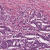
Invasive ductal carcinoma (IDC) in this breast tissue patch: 1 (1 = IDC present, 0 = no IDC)